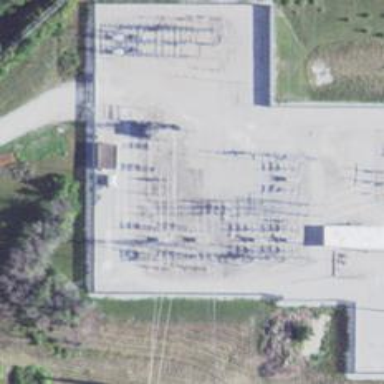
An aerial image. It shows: Switch used for power control.